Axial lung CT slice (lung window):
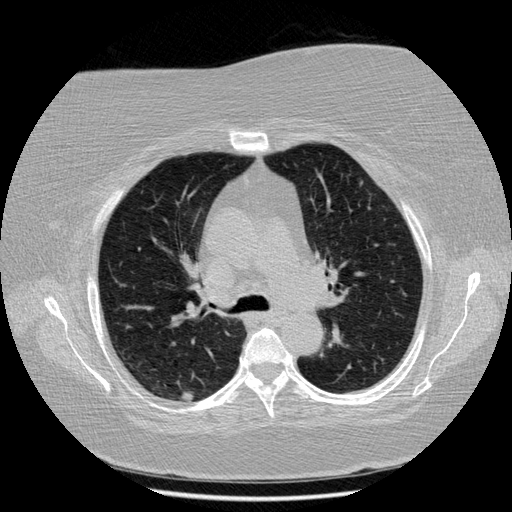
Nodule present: yes
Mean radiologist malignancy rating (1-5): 3.25